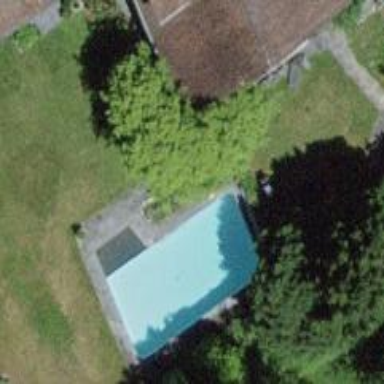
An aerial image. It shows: Swimming pool located in leisure land.